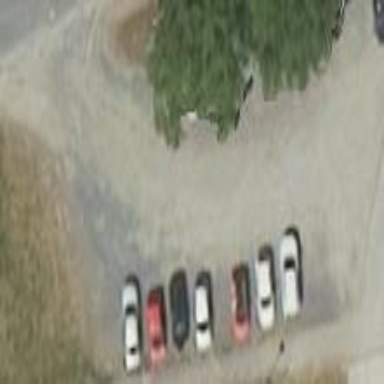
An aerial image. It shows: Parking area.